Question: I have a table called 'Posts'. The table contains some fields and a column called 'Category_id', which is foreign key and data type. All stored as 'JSON'. Each 'Posts' table has also multiple 'categories'. For example, A 'News Post' has , , etc.
I stored the 'categories' IDs as 'JSON' in the column 'Category_ID'. Now, I want to fetch all the posts which belong to one specific category.
Example Image:

From the above image, I would like to fetch all the 'Posts' for the 'category_id = 3'.
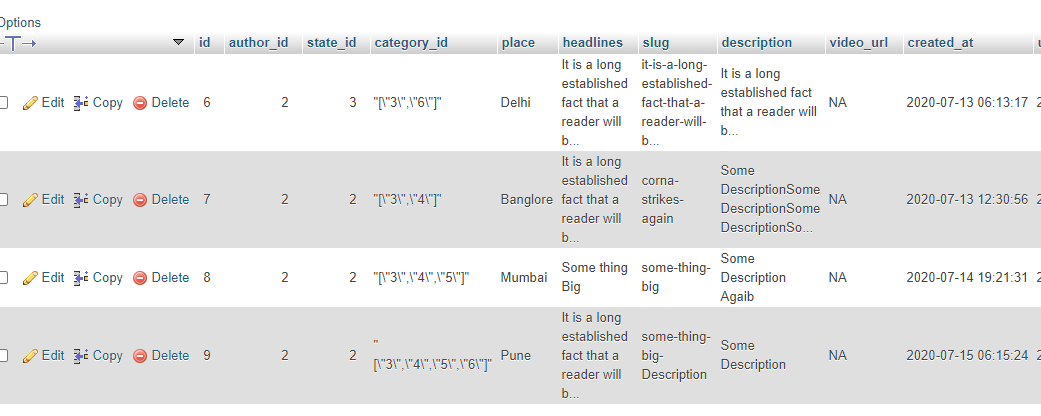
Answer: You can use 'whereJsonContains'
For example :
'''
Post::whereJsonContains('category_id', '3')->get();
'''